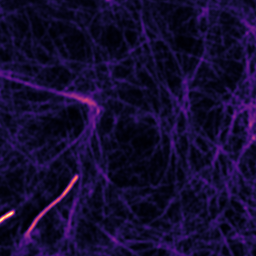
Label: Super-resolution F-actin image